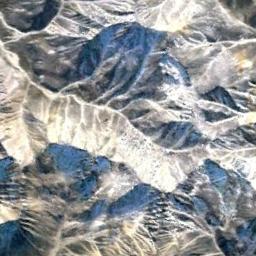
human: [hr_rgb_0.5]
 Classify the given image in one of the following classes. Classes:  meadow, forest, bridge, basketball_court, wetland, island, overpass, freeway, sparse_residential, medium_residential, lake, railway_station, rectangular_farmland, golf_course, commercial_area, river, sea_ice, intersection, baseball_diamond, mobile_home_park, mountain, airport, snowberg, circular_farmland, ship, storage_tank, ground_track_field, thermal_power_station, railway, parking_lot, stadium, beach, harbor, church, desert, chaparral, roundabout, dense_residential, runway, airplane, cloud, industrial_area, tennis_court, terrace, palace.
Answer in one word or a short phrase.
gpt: snowberg